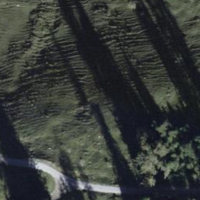
EUNIS habitat code: 43
Species observed at this site:
Campanula glomerata